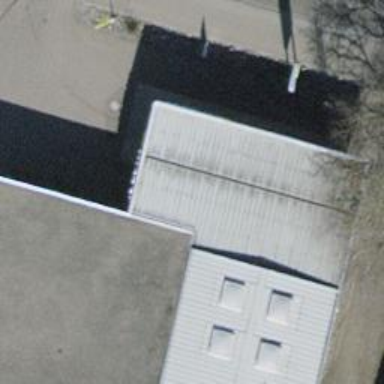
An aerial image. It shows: Fuel station.